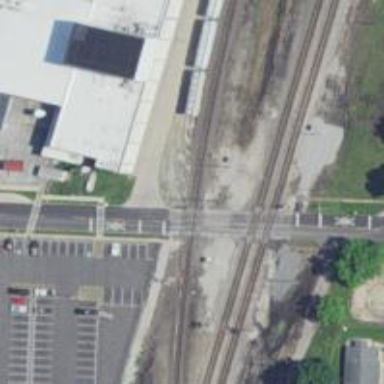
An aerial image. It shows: Railway crossing.